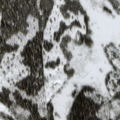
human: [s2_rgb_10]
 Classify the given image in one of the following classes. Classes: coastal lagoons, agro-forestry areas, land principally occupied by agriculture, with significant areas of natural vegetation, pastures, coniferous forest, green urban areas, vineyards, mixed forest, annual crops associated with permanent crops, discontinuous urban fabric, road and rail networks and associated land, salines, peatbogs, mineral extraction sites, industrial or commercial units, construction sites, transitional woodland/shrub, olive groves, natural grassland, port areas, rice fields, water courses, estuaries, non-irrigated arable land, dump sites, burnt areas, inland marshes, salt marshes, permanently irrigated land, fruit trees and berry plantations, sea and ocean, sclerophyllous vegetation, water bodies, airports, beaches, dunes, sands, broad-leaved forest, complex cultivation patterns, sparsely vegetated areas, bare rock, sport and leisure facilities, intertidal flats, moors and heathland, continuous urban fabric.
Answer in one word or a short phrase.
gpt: coniferous forest, transitional woodland/shrub, peatbogs